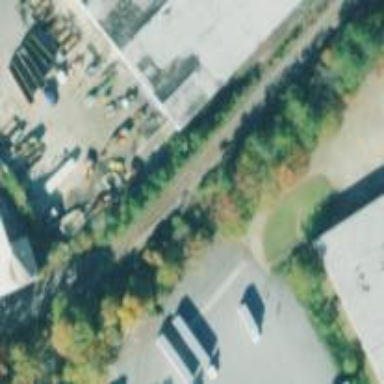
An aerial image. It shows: Railway spur junction.